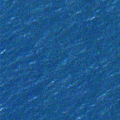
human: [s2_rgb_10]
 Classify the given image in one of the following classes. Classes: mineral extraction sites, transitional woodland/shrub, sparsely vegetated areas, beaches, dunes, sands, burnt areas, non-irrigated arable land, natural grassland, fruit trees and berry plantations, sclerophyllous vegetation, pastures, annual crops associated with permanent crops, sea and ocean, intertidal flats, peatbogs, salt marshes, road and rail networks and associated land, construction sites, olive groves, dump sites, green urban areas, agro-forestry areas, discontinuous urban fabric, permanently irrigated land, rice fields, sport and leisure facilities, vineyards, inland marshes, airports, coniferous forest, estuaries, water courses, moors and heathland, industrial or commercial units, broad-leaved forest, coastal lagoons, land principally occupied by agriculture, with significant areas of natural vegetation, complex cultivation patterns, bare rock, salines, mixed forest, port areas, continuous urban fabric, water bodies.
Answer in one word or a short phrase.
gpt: sea and ocean